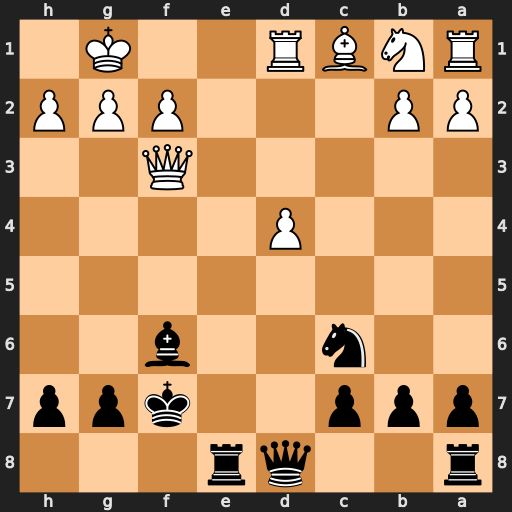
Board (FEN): r2qr3/ppp2kpp/2n2b2/8/3P4/5Q2/PP3PPP/RNBR2K1
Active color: b
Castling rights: -
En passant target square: -
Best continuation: Nxd4 Qh5+ g6 Qxh7+ Bg7 Nc3 Rh8